Field crop: maize
Growth stage: 1
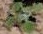
Species: chenopodium